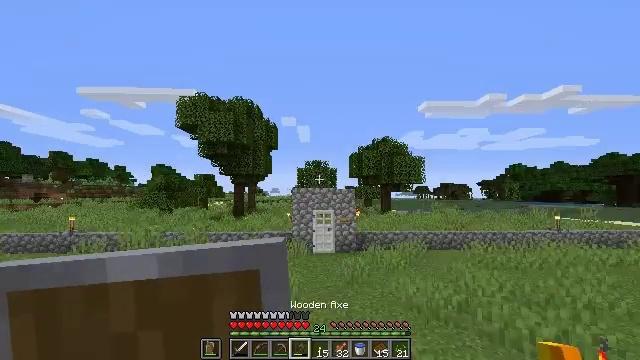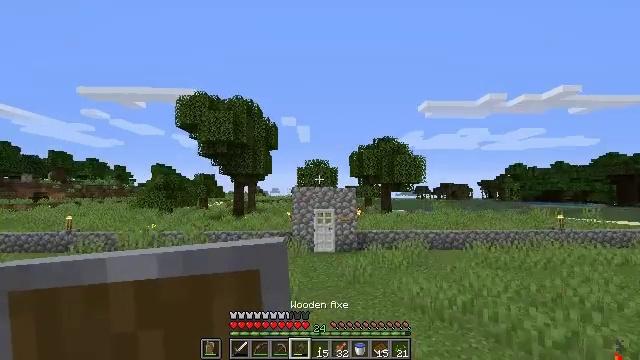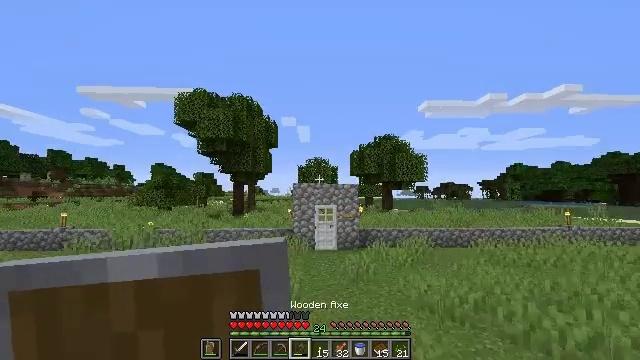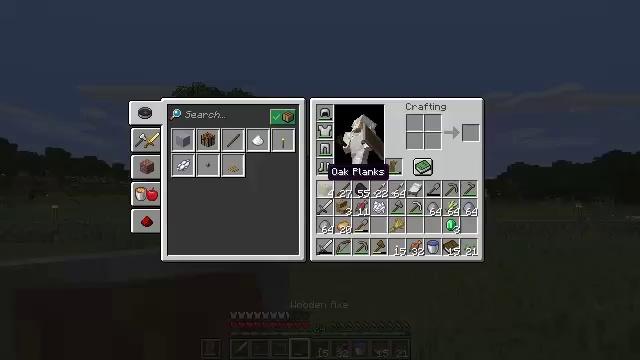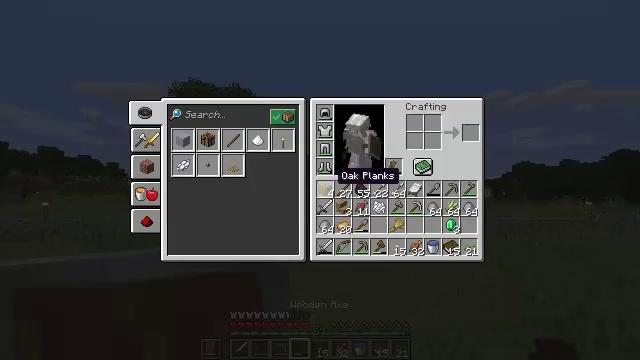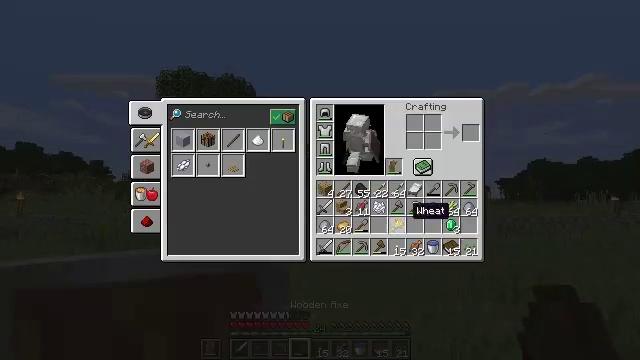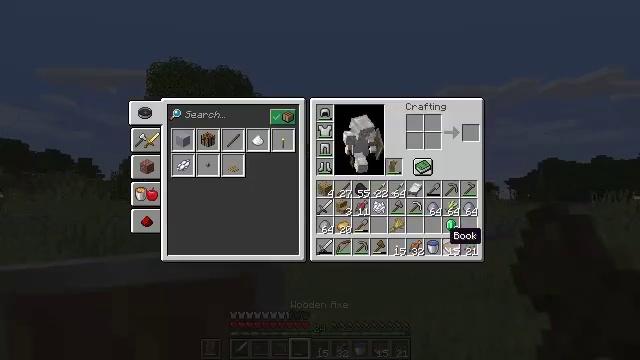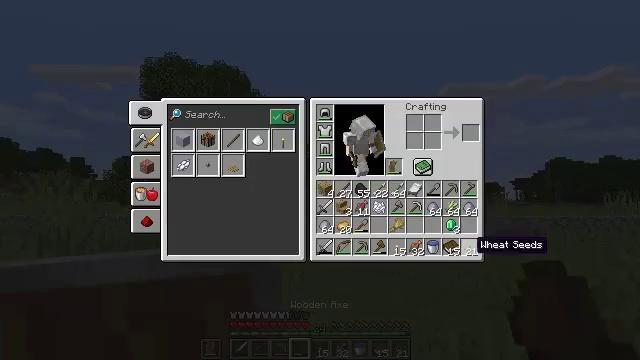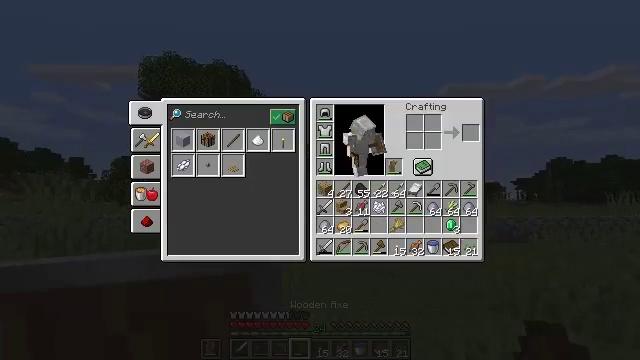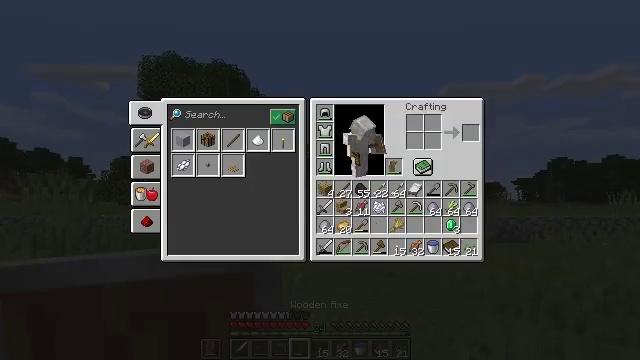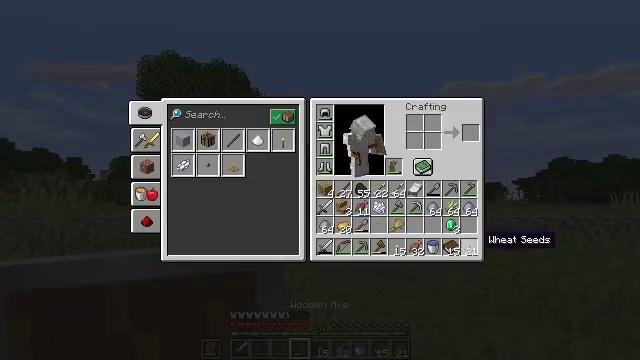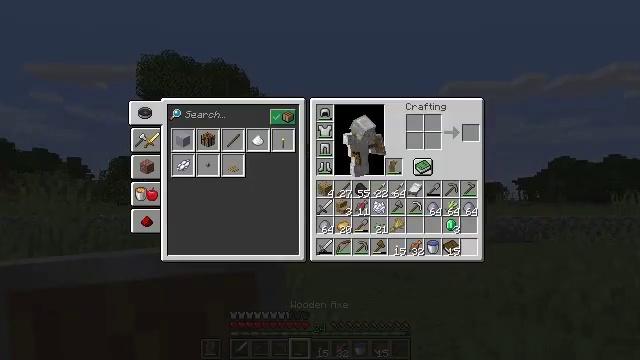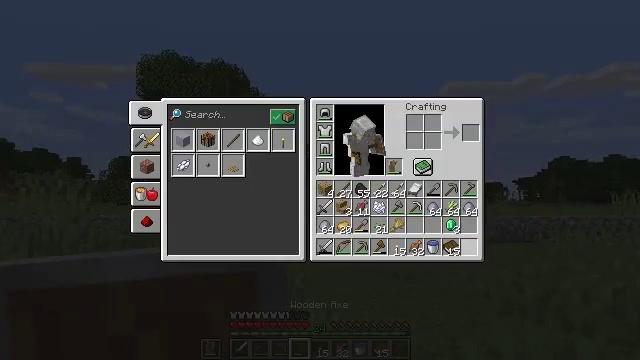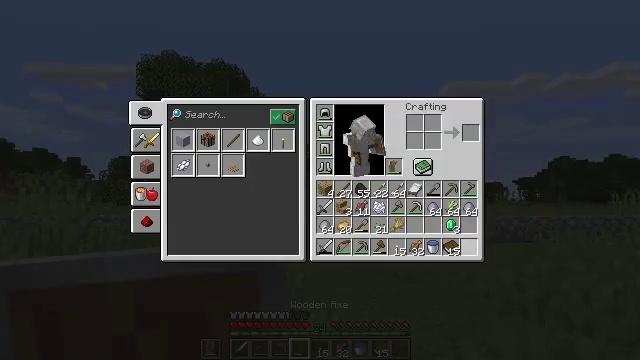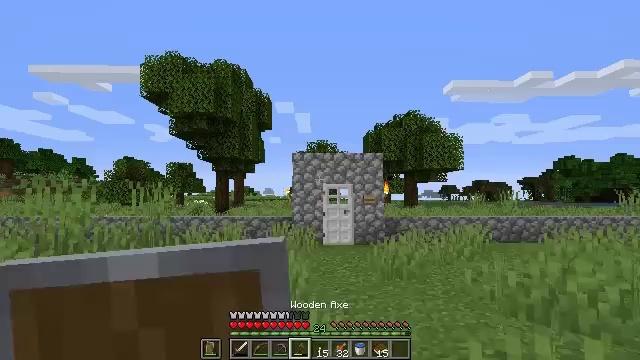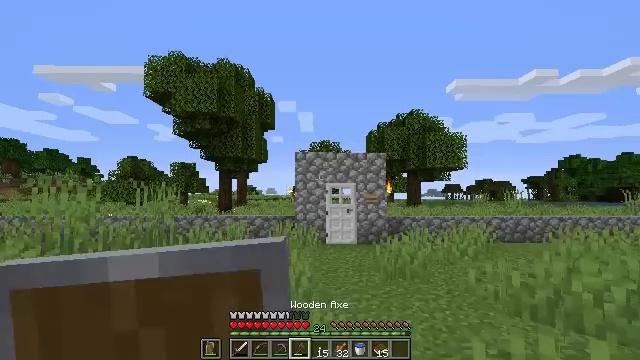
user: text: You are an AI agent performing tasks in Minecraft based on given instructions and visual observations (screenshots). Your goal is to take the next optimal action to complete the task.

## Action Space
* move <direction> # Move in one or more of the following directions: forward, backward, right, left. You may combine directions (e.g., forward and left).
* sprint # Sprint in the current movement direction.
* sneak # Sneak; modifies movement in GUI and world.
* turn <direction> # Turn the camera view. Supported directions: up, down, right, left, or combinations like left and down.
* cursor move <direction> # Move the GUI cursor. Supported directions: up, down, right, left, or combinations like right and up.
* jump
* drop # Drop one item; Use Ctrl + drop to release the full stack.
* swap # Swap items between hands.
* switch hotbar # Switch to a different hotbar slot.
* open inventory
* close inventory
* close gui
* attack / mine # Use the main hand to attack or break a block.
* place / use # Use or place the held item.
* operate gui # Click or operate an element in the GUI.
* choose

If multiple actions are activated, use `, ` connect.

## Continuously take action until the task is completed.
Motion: motion action
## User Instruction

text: Break the tree to get oak logs.
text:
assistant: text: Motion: move forward
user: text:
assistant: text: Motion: move forward
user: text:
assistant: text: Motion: close inventory
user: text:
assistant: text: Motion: cursor move right, close inventory
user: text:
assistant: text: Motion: cursor move right and down, open gui
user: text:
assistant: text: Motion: cursor move right and down
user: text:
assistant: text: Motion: sneak, cursor move right and down
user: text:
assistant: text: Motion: sneak, cursor move right
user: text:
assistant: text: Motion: sneak
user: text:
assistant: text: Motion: sneak
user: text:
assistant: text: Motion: sneak, operate gui
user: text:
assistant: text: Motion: sneak, operate gui
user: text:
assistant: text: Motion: sneak
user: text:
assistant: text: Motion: no_op
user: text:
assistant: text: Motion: close gui
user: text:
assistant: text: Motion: turn left
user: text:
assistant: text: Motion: turn left
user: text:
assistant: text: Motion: turn left
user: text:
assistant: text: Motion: sneak, turn left
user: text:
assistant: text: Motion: sneak
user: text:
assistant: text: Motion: sneak
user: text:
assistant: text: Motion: open inventory
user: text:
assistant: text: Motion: cursor move right, open inventory
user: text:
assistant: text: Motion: cursor move down
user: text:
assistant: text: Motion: sneak, cursor move right
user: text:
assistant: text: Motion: sneak, cursor move right
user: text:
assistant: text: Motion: sneak, cursor move right and down
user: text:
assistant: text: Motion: sneak, cursor move right and down
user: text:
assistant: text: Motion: sneak
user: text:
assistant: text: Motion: sneak, cursor move down